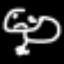
Label: frog